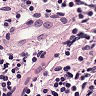
Metastatic tissue present: no